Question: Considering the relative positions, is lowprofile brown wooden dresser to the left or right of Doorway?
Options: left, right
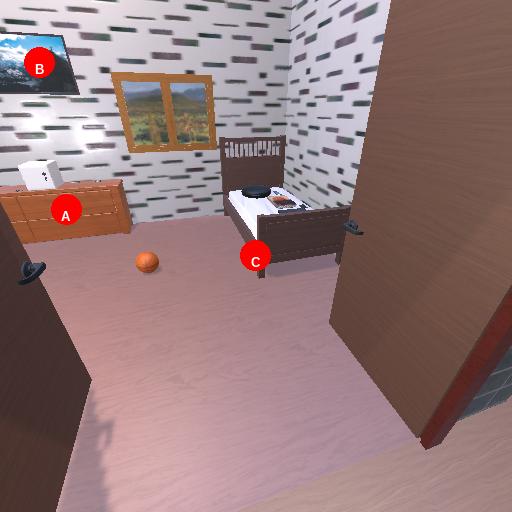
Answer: left